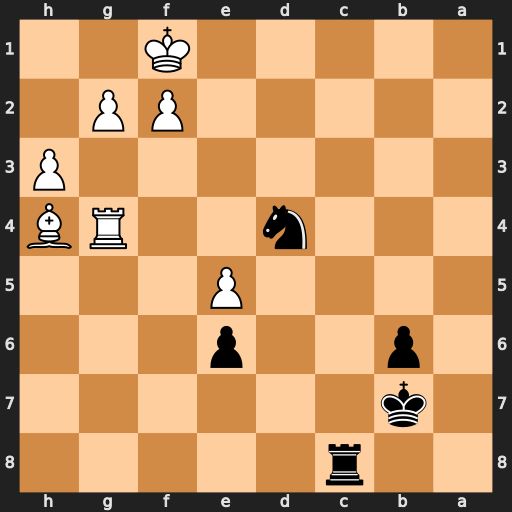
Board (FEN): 2r5/1k6/1p2p3/4P3/3n2RB/7P/5PP1/5K2
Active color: b
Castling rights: -
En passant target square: -
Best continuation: Rc1#